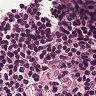
Metastatic tissue present: no